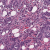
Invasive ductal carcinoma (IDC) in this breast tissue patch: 1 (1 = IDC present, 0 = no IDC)